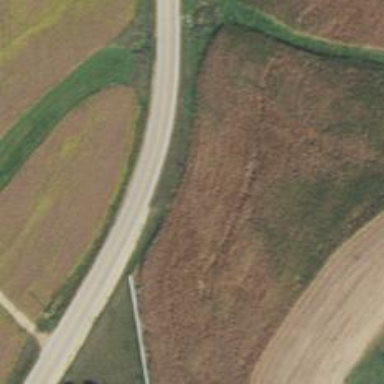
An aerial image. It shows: Tertiary road.